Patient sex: F
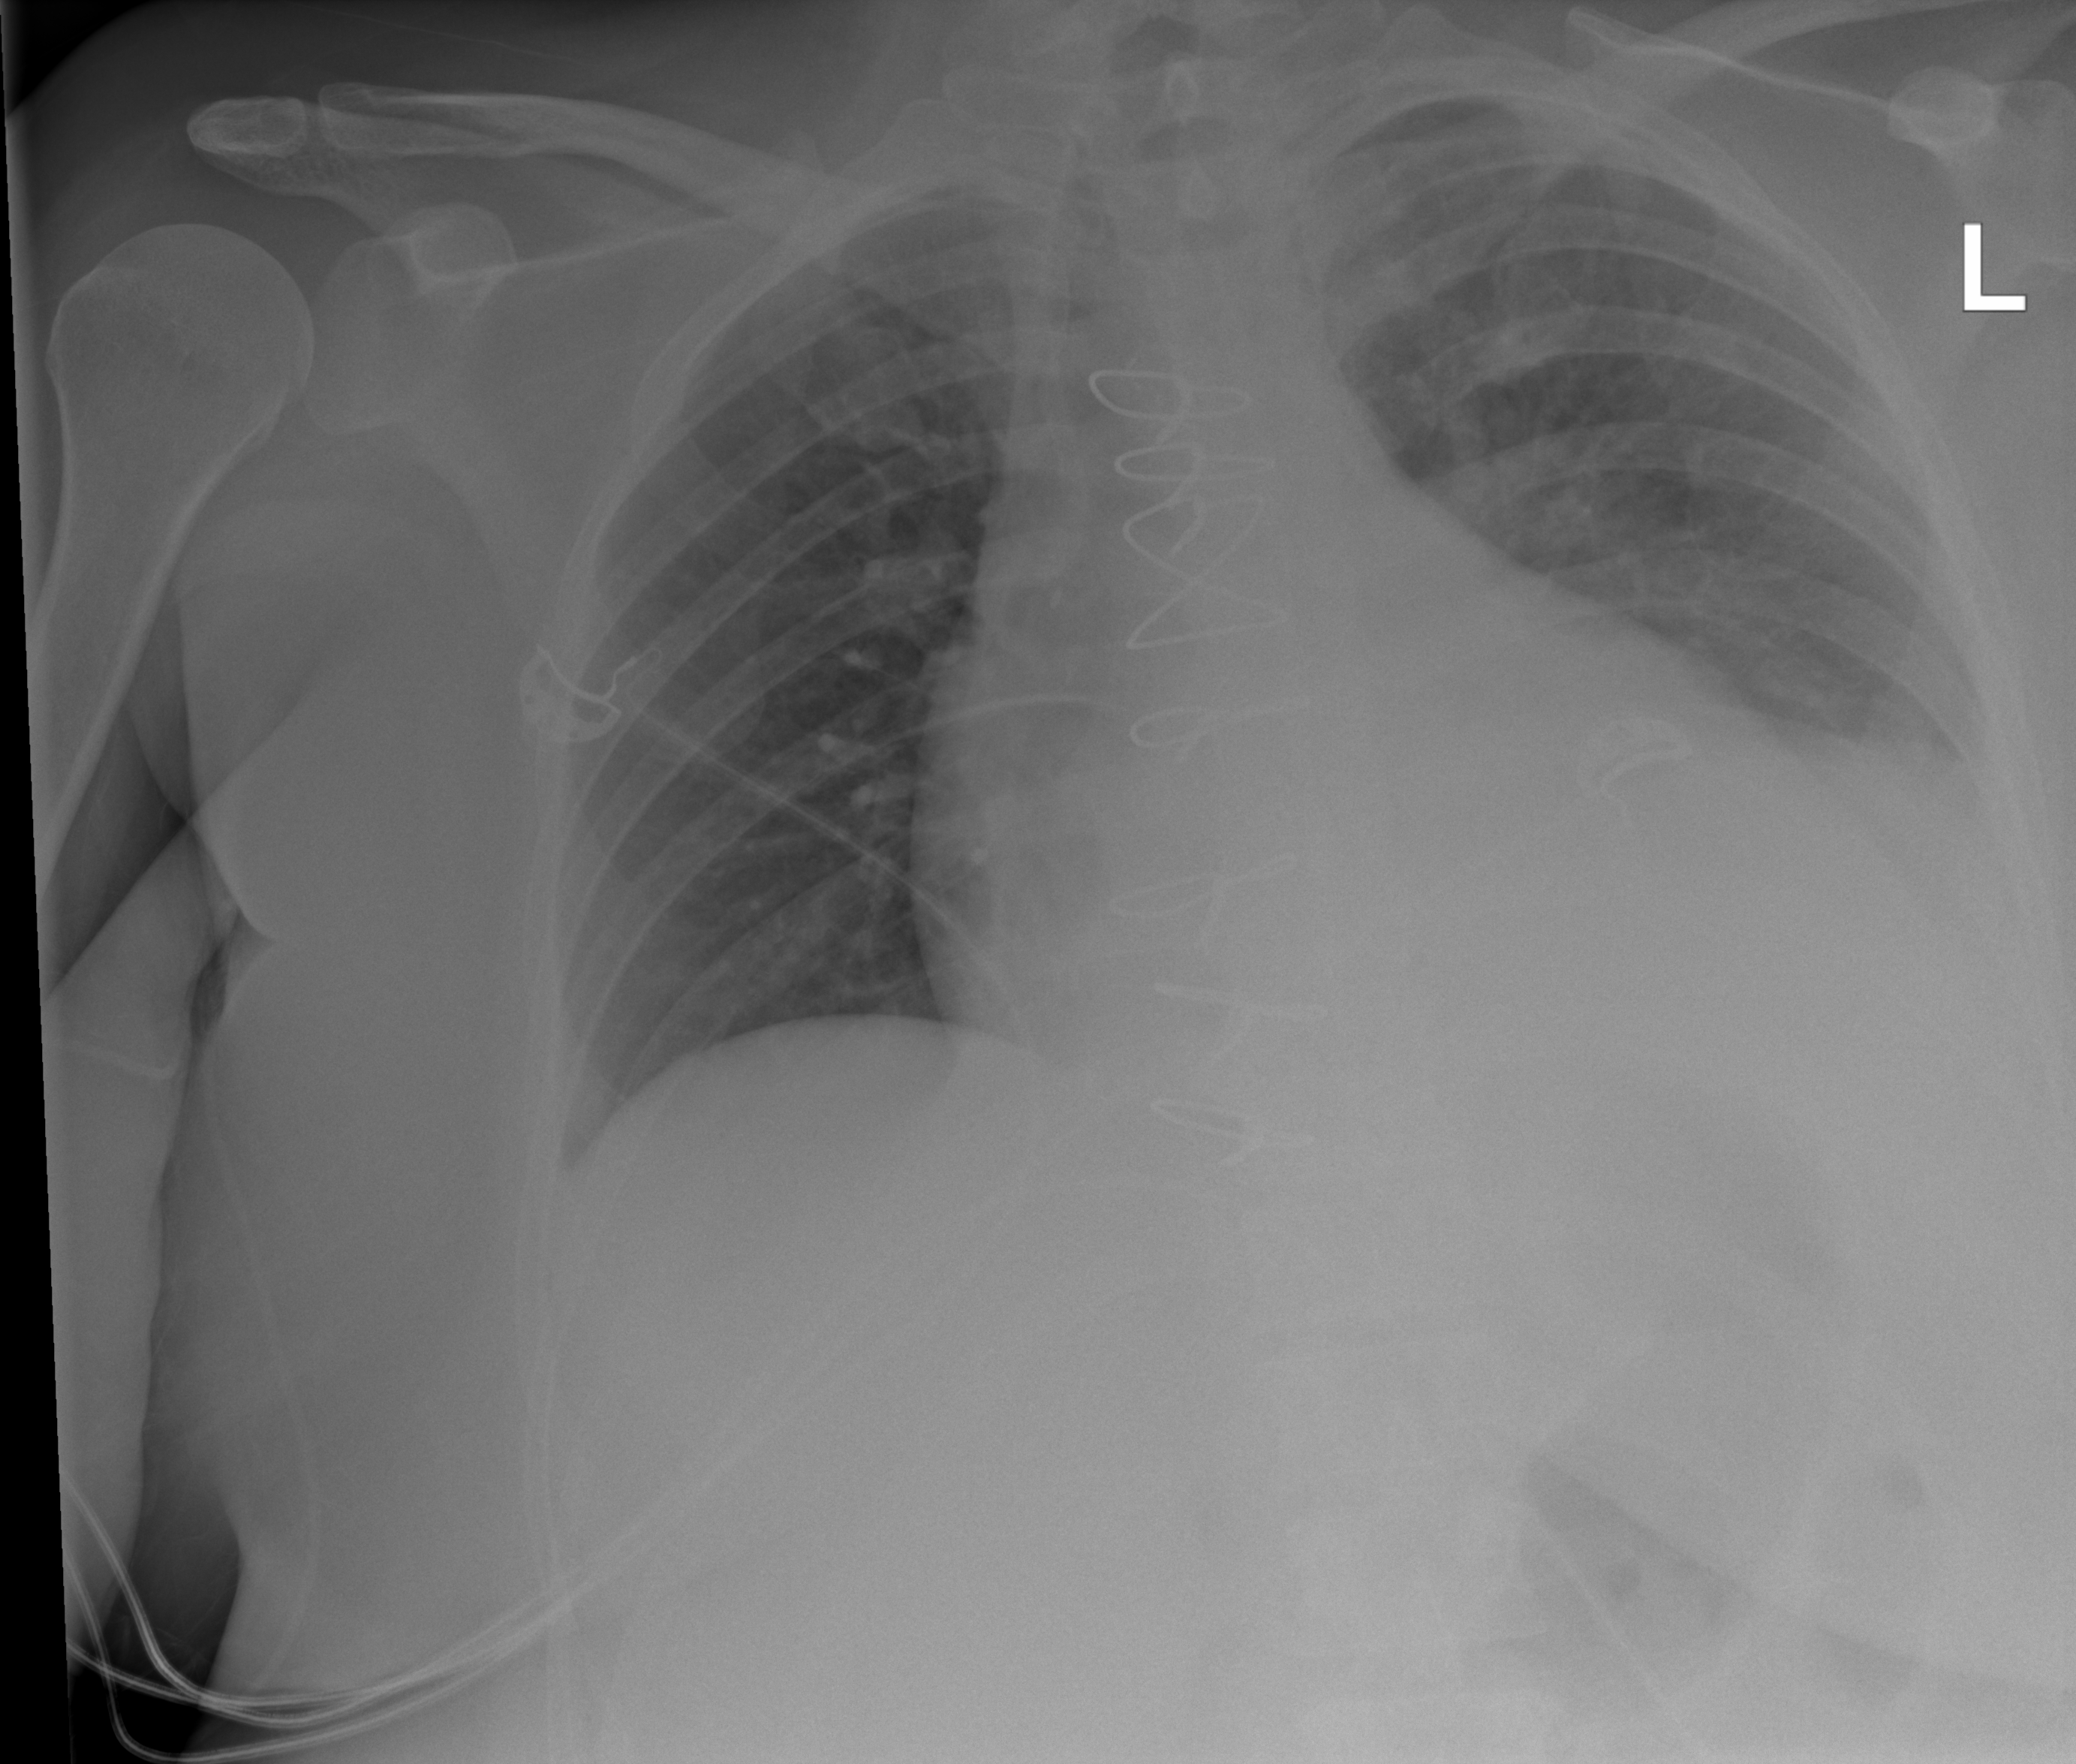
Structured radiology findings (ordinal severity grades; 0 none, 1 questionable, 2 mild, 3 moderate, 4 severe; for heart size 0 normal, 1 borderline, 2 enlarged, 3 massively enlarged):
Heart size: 2
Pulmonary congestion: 2
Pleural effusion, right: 0
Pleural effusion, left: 3
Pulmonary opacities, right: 0
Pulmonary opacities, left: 2
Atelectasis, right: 0
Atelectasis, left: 3